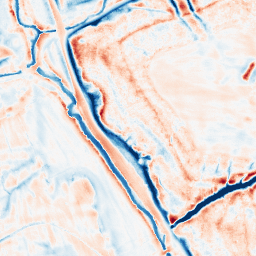
Category: edge_preserving
Decomposition family: bilateral
Decomposition parameters: d: 21
sigma_color: 100
sigma_space: 75
Upsampling method: lanczos
Upsampling parameters: scale: 8
Upsampling scale: 8